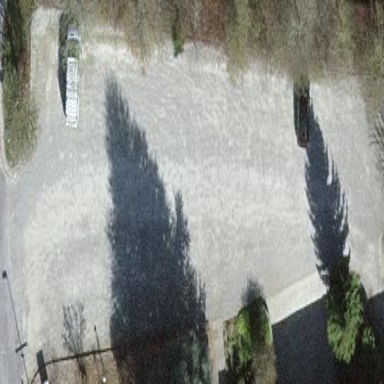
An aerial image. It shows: Parking area with pebblestone surface.